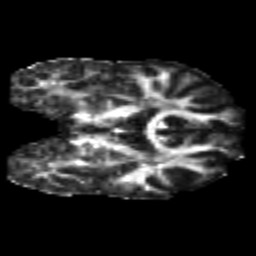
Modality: FA
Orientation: coronal
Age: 24
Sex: male
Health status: healthy
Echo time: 0.074 s